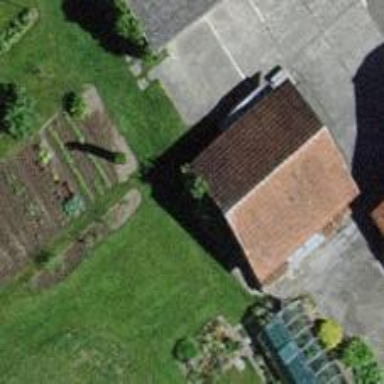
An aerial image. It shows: Garage.